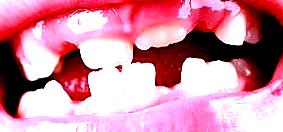
Condition: hypodontia